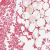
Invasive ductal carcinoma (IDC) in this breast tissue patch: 0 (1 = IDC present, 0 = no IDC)